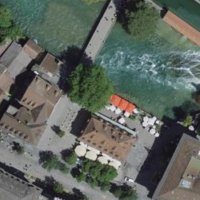
EUNIS habitat code: 54
Species observed at this site:
Erigeron karvinskianus
Perca fluviatilis
Cinclus cinclus
Cygnus olor
Anas platyrhynchos